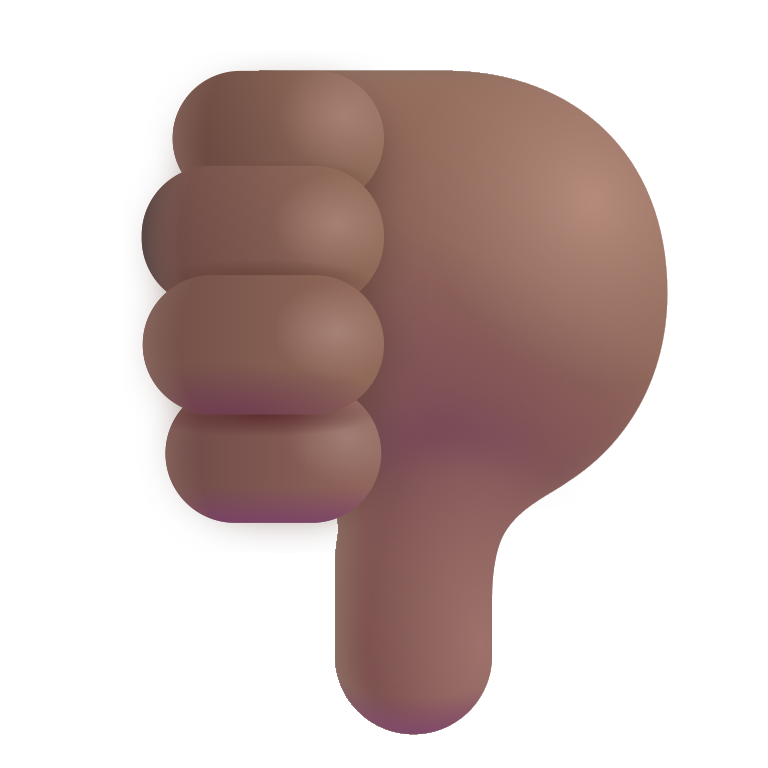
thumbs down color  dark